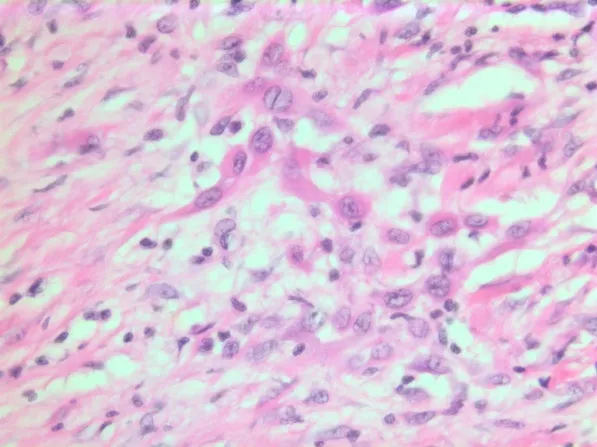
HE stain. Histological section of the tumor with spindled and polygonal cells with distinct pleomorphism and dense eosinophilic cytoplasm.
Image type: pathology (h&e)